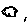
Label: cloud